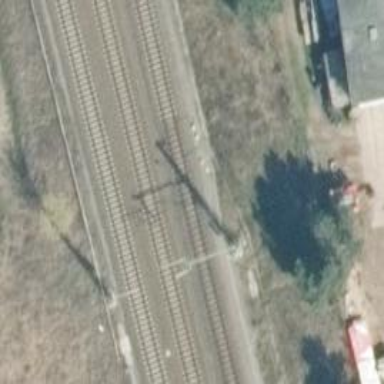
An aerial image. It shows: Railway signal.